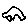
Label: car